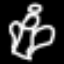
Label: angel